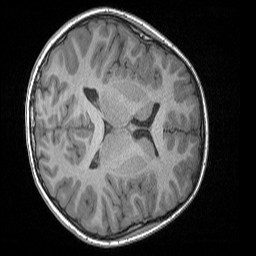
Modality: T1w
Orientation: axial
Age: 8
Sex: male
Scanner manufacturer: siemens
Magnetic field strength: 3 T
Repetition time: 1.65 s
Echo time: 0.00203 s